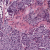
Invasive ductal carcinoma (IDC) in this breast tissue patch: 1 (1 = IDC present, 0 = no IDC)